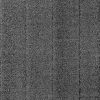
Atmospheric dust classification: dusty